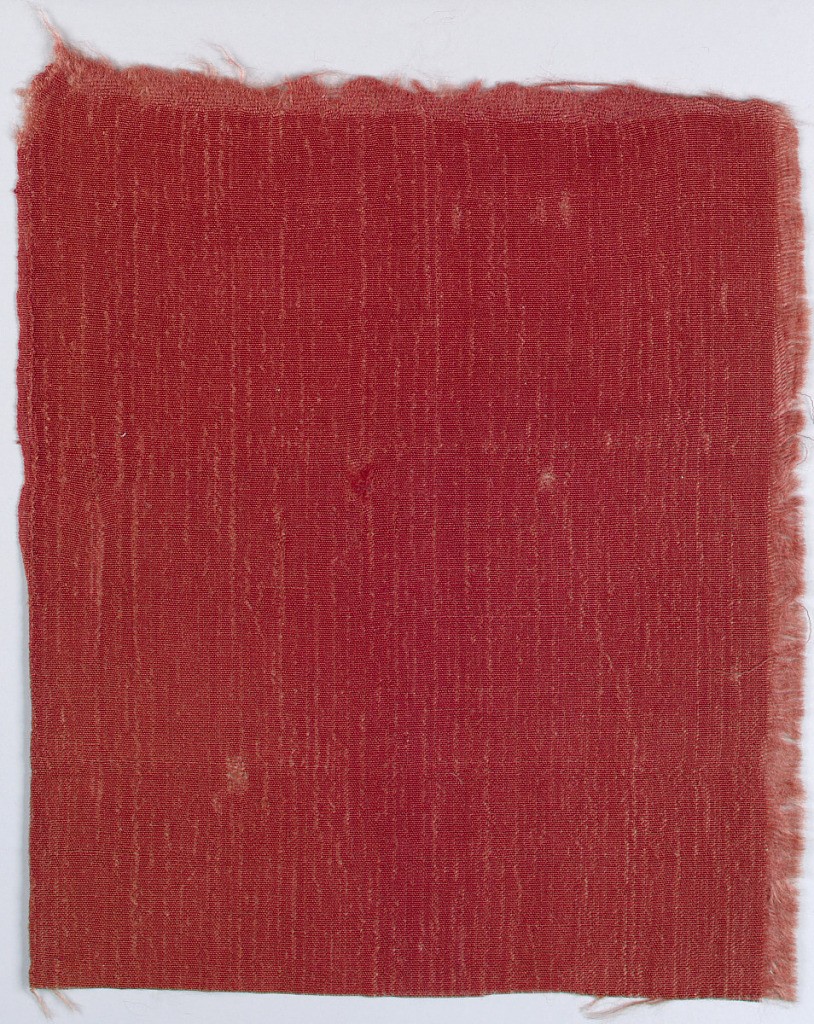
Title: Fragment
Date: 18th–19th century
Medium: wool Technique: compound twill weave
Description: Deep-rust weft-ribbed cloth fragment. One plain cloth selvedge.